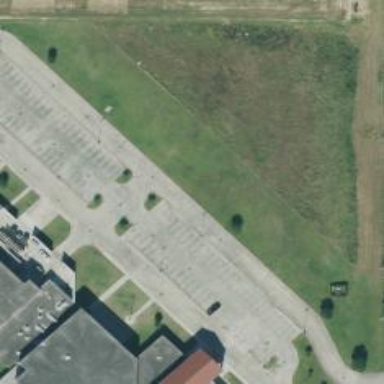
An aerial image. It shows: Parking aisle designated as service road.